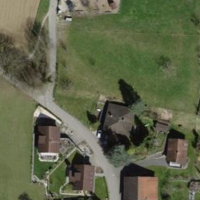
EUNIS habitat code: 54
Species observed at this site:
Coreus marginatus